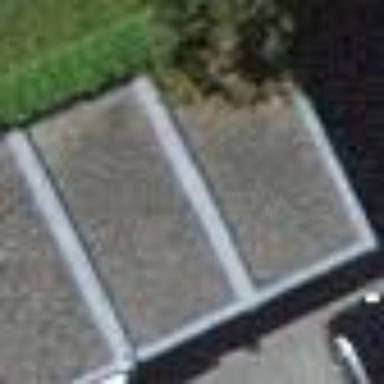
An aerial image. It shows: Garage building.